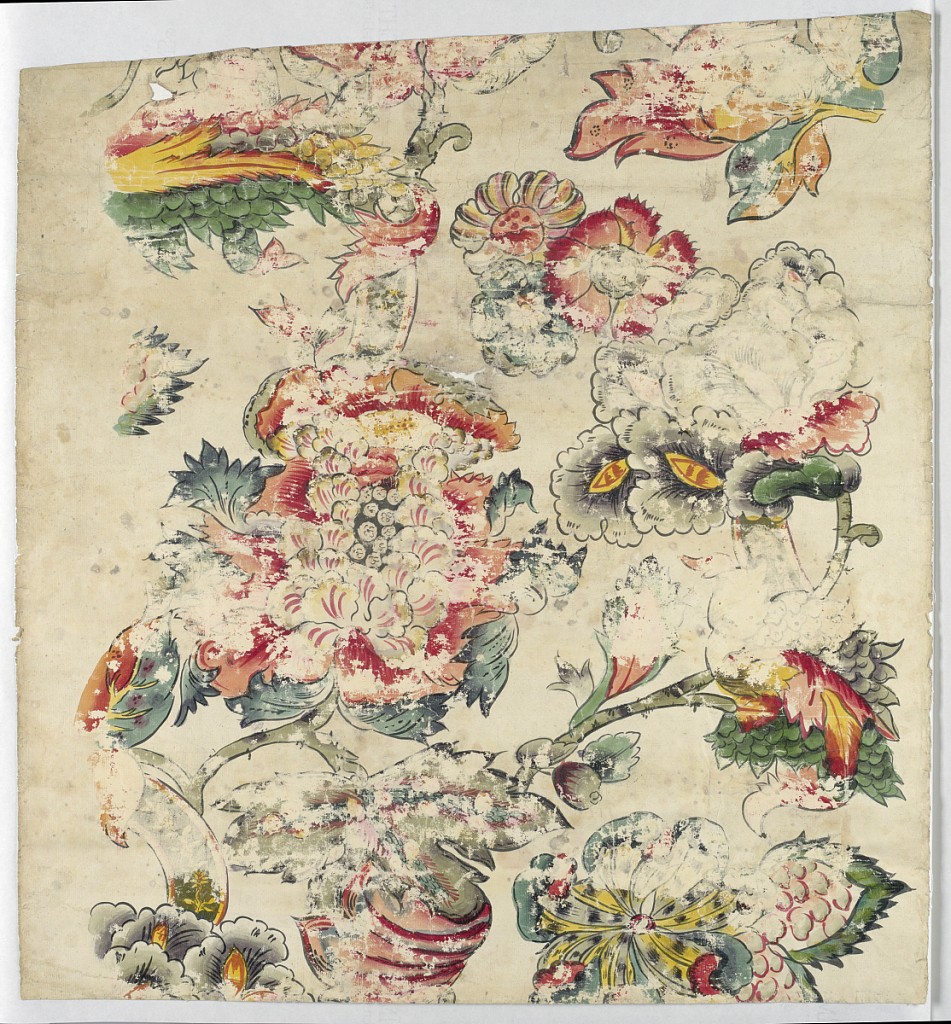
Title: Sidewall
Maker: Eckhardt Brothers
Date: ca. 1730
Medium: Ink and water color on handmade paper
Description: Large, fantastic flowers connected by branches, in the manner of chintzes; polychrome, with black contours, on unpainted ground. Paint rubbed off on numerous places. On back: excise stamp with faintly visible G R.